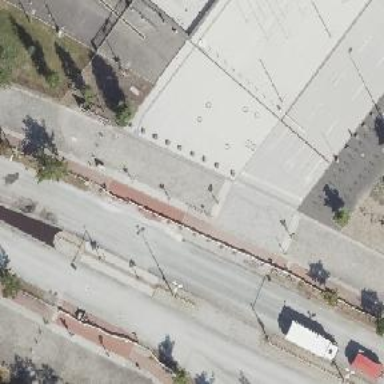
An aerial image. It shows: Secondary road with asphalt surface. There is cycle track on the right side.